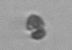
Label: Heterocapsa_rotundata